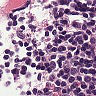
Metastatic tissue present: no